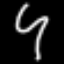
Label: squiggle